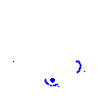
Particle: kaon